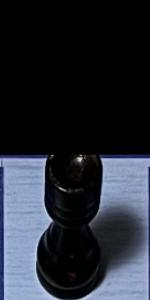
Label: Rook_Black